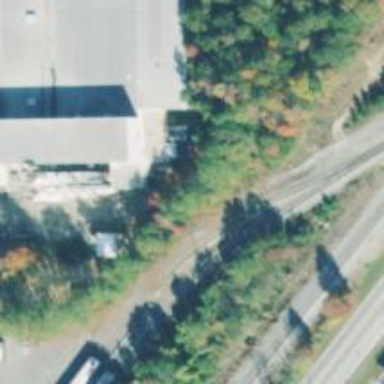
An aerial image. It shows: Railway spur service.